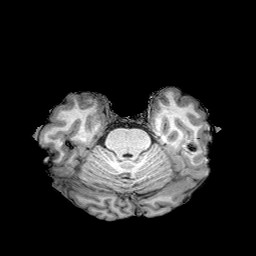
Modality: T1w
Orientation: coronal
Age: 29
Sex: male
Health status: healthy